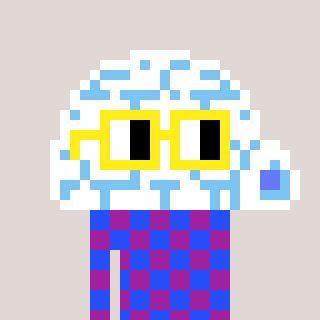
a pixel art character with square yellow glasses, a igloo-shaped head and a magenta-colored body on a warm background